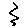
Label: zigzag